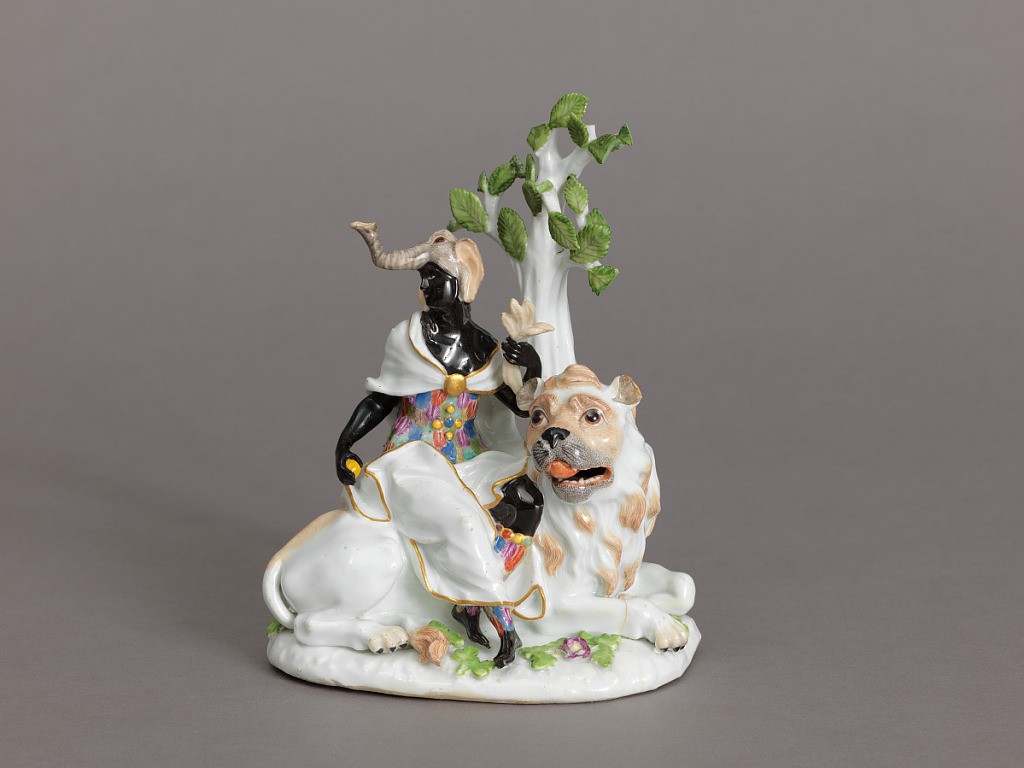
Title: Allegorical Figure of "Africa"
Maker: Meissen Porcelain Manufactory, German, active from 1710 to the present
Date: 18th century
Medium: hard paste porcelain, vitreous enamel, gold
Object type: figure
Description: Female figure, black, with elephant-head headdress, feather tunic and leggings, holding lemon and sheaf of wheat, seated on crouching lion facing right; in background, a tree.